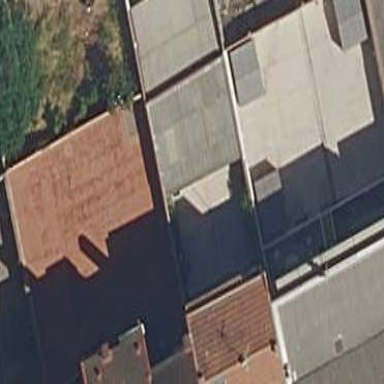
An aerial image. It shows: View of roof of building.